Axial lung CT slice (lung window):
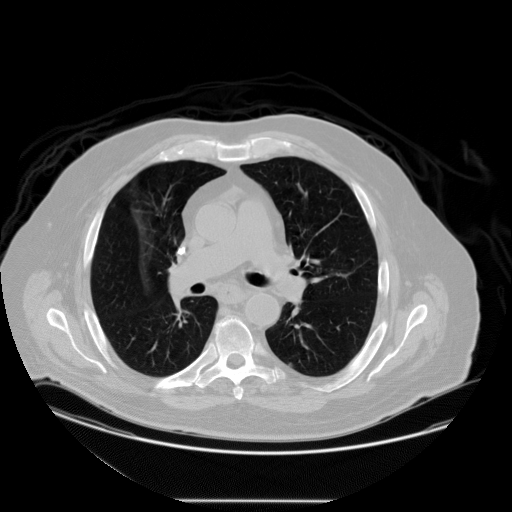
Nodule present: yes
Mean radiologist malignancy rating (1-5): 2.667